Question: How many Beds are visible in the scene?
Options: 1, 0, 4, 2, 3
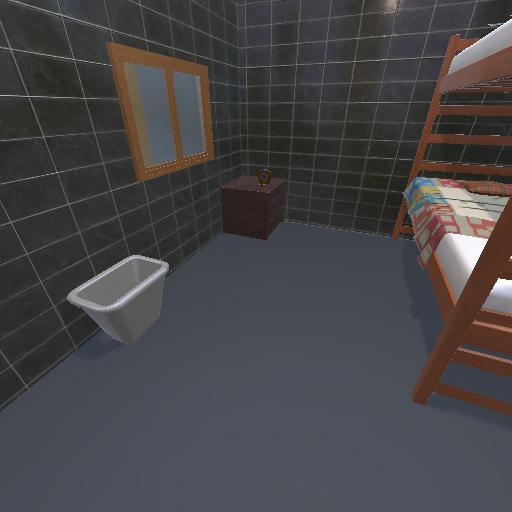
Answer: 1